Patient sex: M
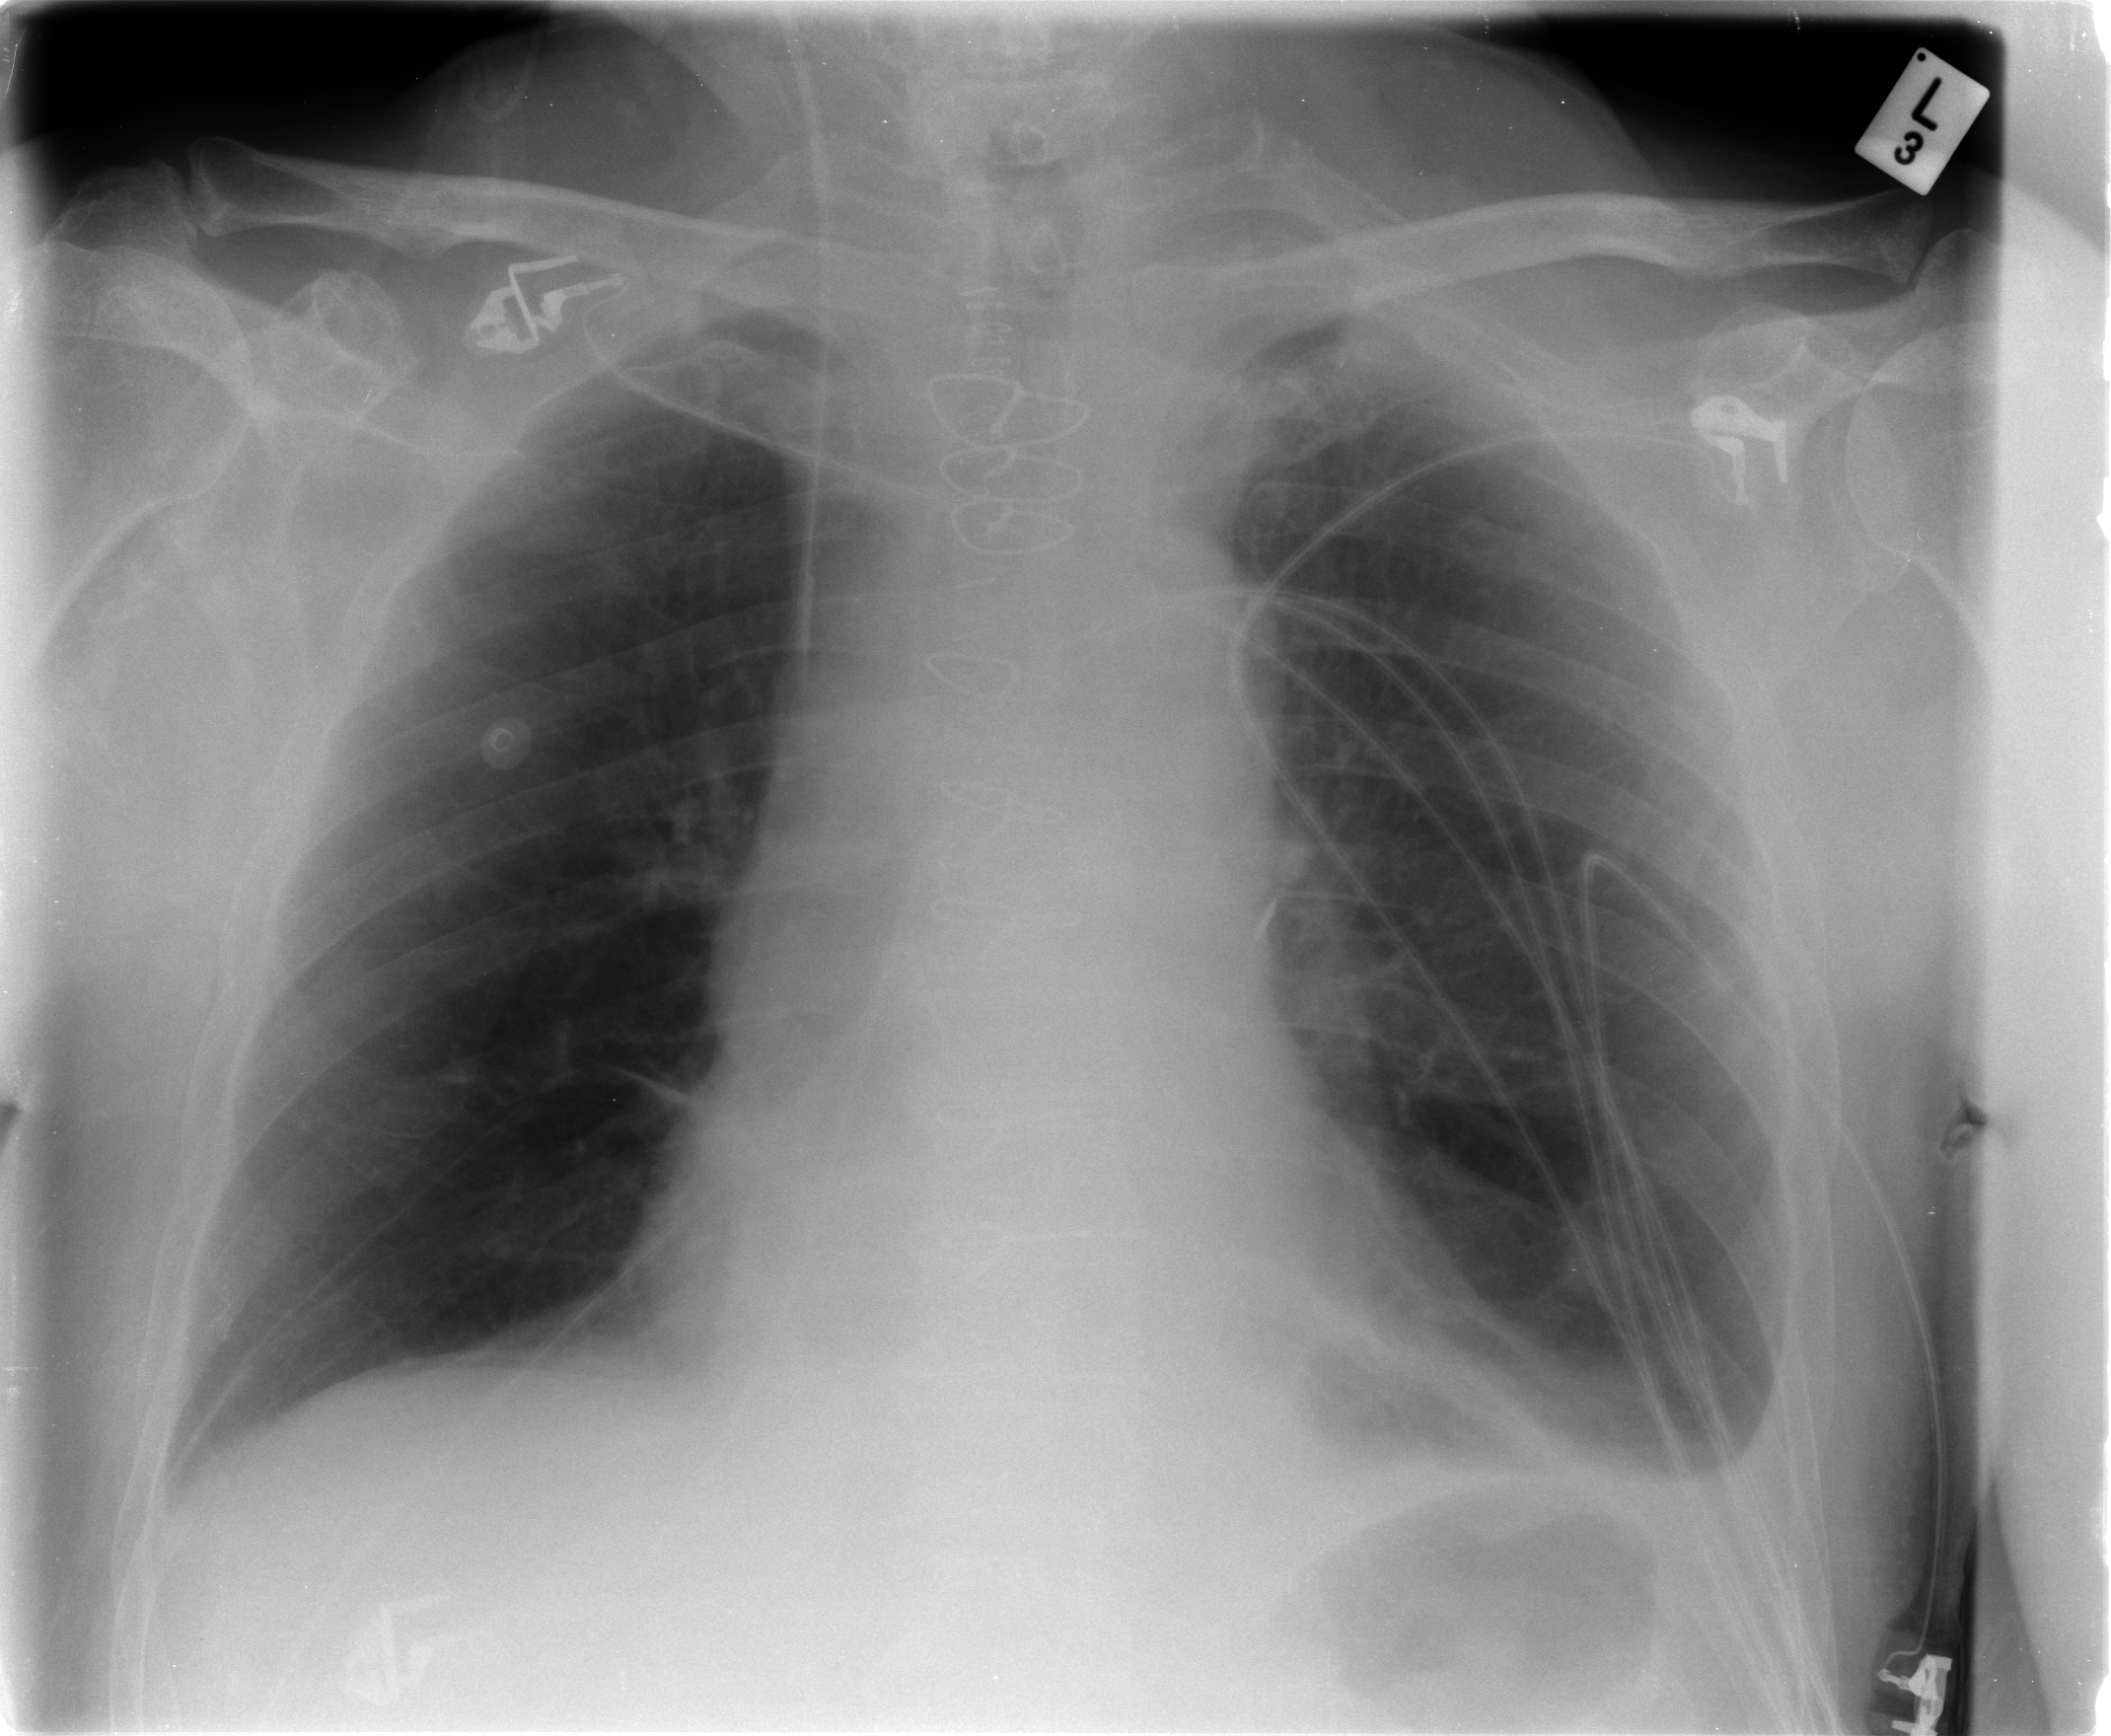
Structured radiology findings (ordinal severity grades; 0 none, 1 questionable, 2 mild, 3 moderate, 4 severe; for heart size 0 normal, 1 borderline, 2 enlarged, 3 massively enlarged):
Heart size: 0
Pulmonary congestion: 0
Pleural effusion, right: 0
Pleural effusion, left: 2
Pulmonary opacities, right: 0
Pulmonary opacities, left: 0
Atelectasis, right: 0
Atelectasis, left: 2